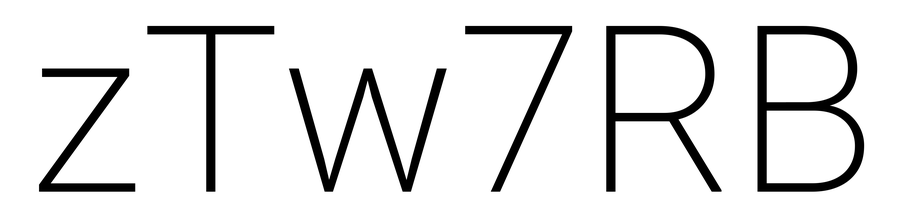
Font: Roboto_ExtraLight